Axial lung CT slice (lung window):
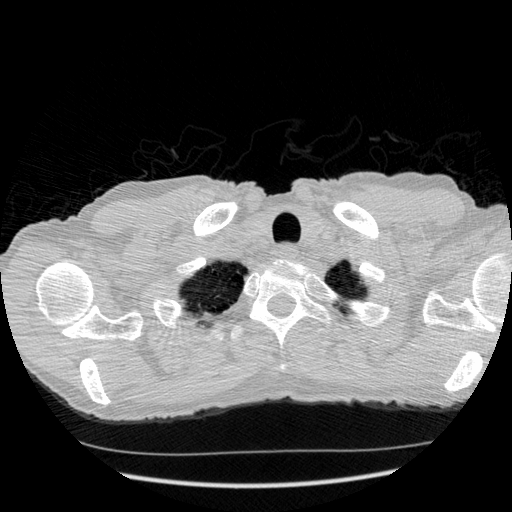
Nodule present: no